Question: I have just upgraded from xcode 10.1 to xcode 11.2.1. Now whenever I open my existing project in xcode 11.2.1 which was built in swift 3.0 it shows me "".
Please anyone can give me a brief description about it.

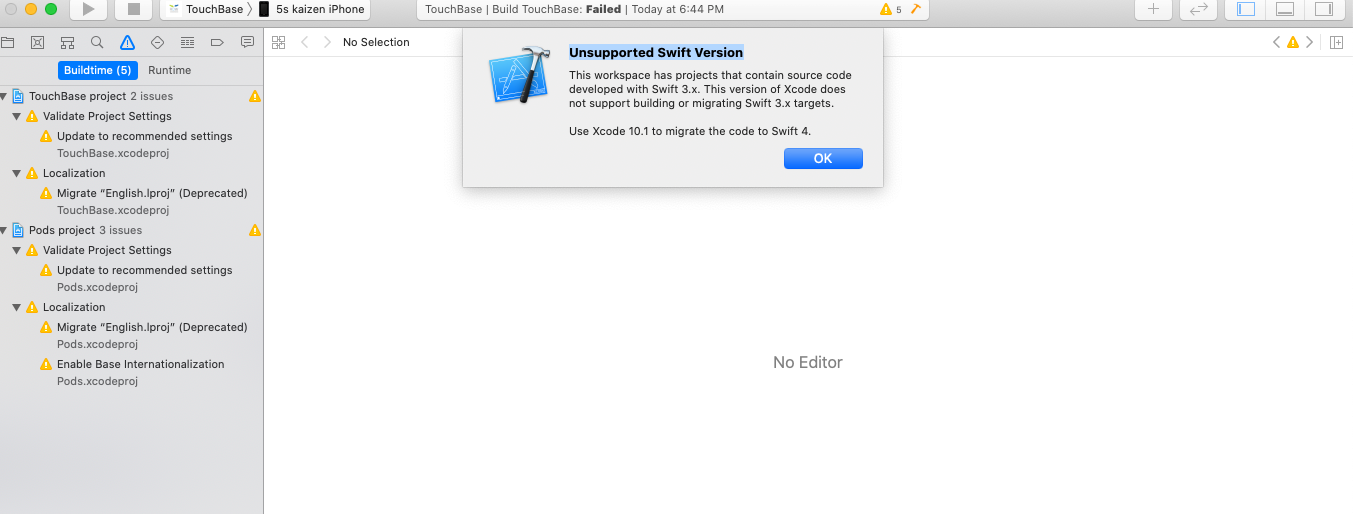
Answer: You cannot run swift 3 on Xcode 11. Download a version of XCode 10.1,You can run both.There will be option to migrate code to swift 4.
here you can download XCode 10.1:
<URL>
Please check this link below. You can upgrade to swift 4.
<URL>